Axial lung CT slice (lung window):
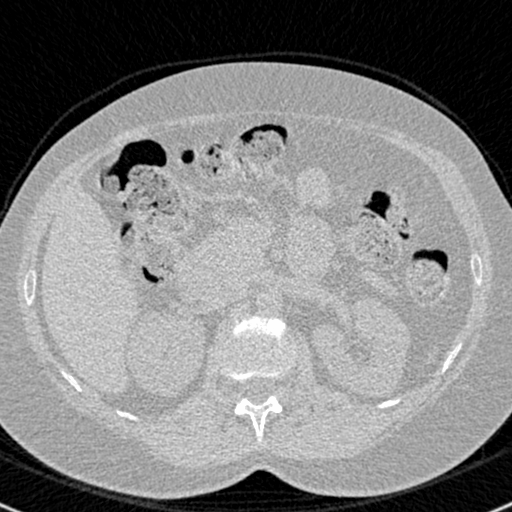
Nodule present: no